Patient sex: M
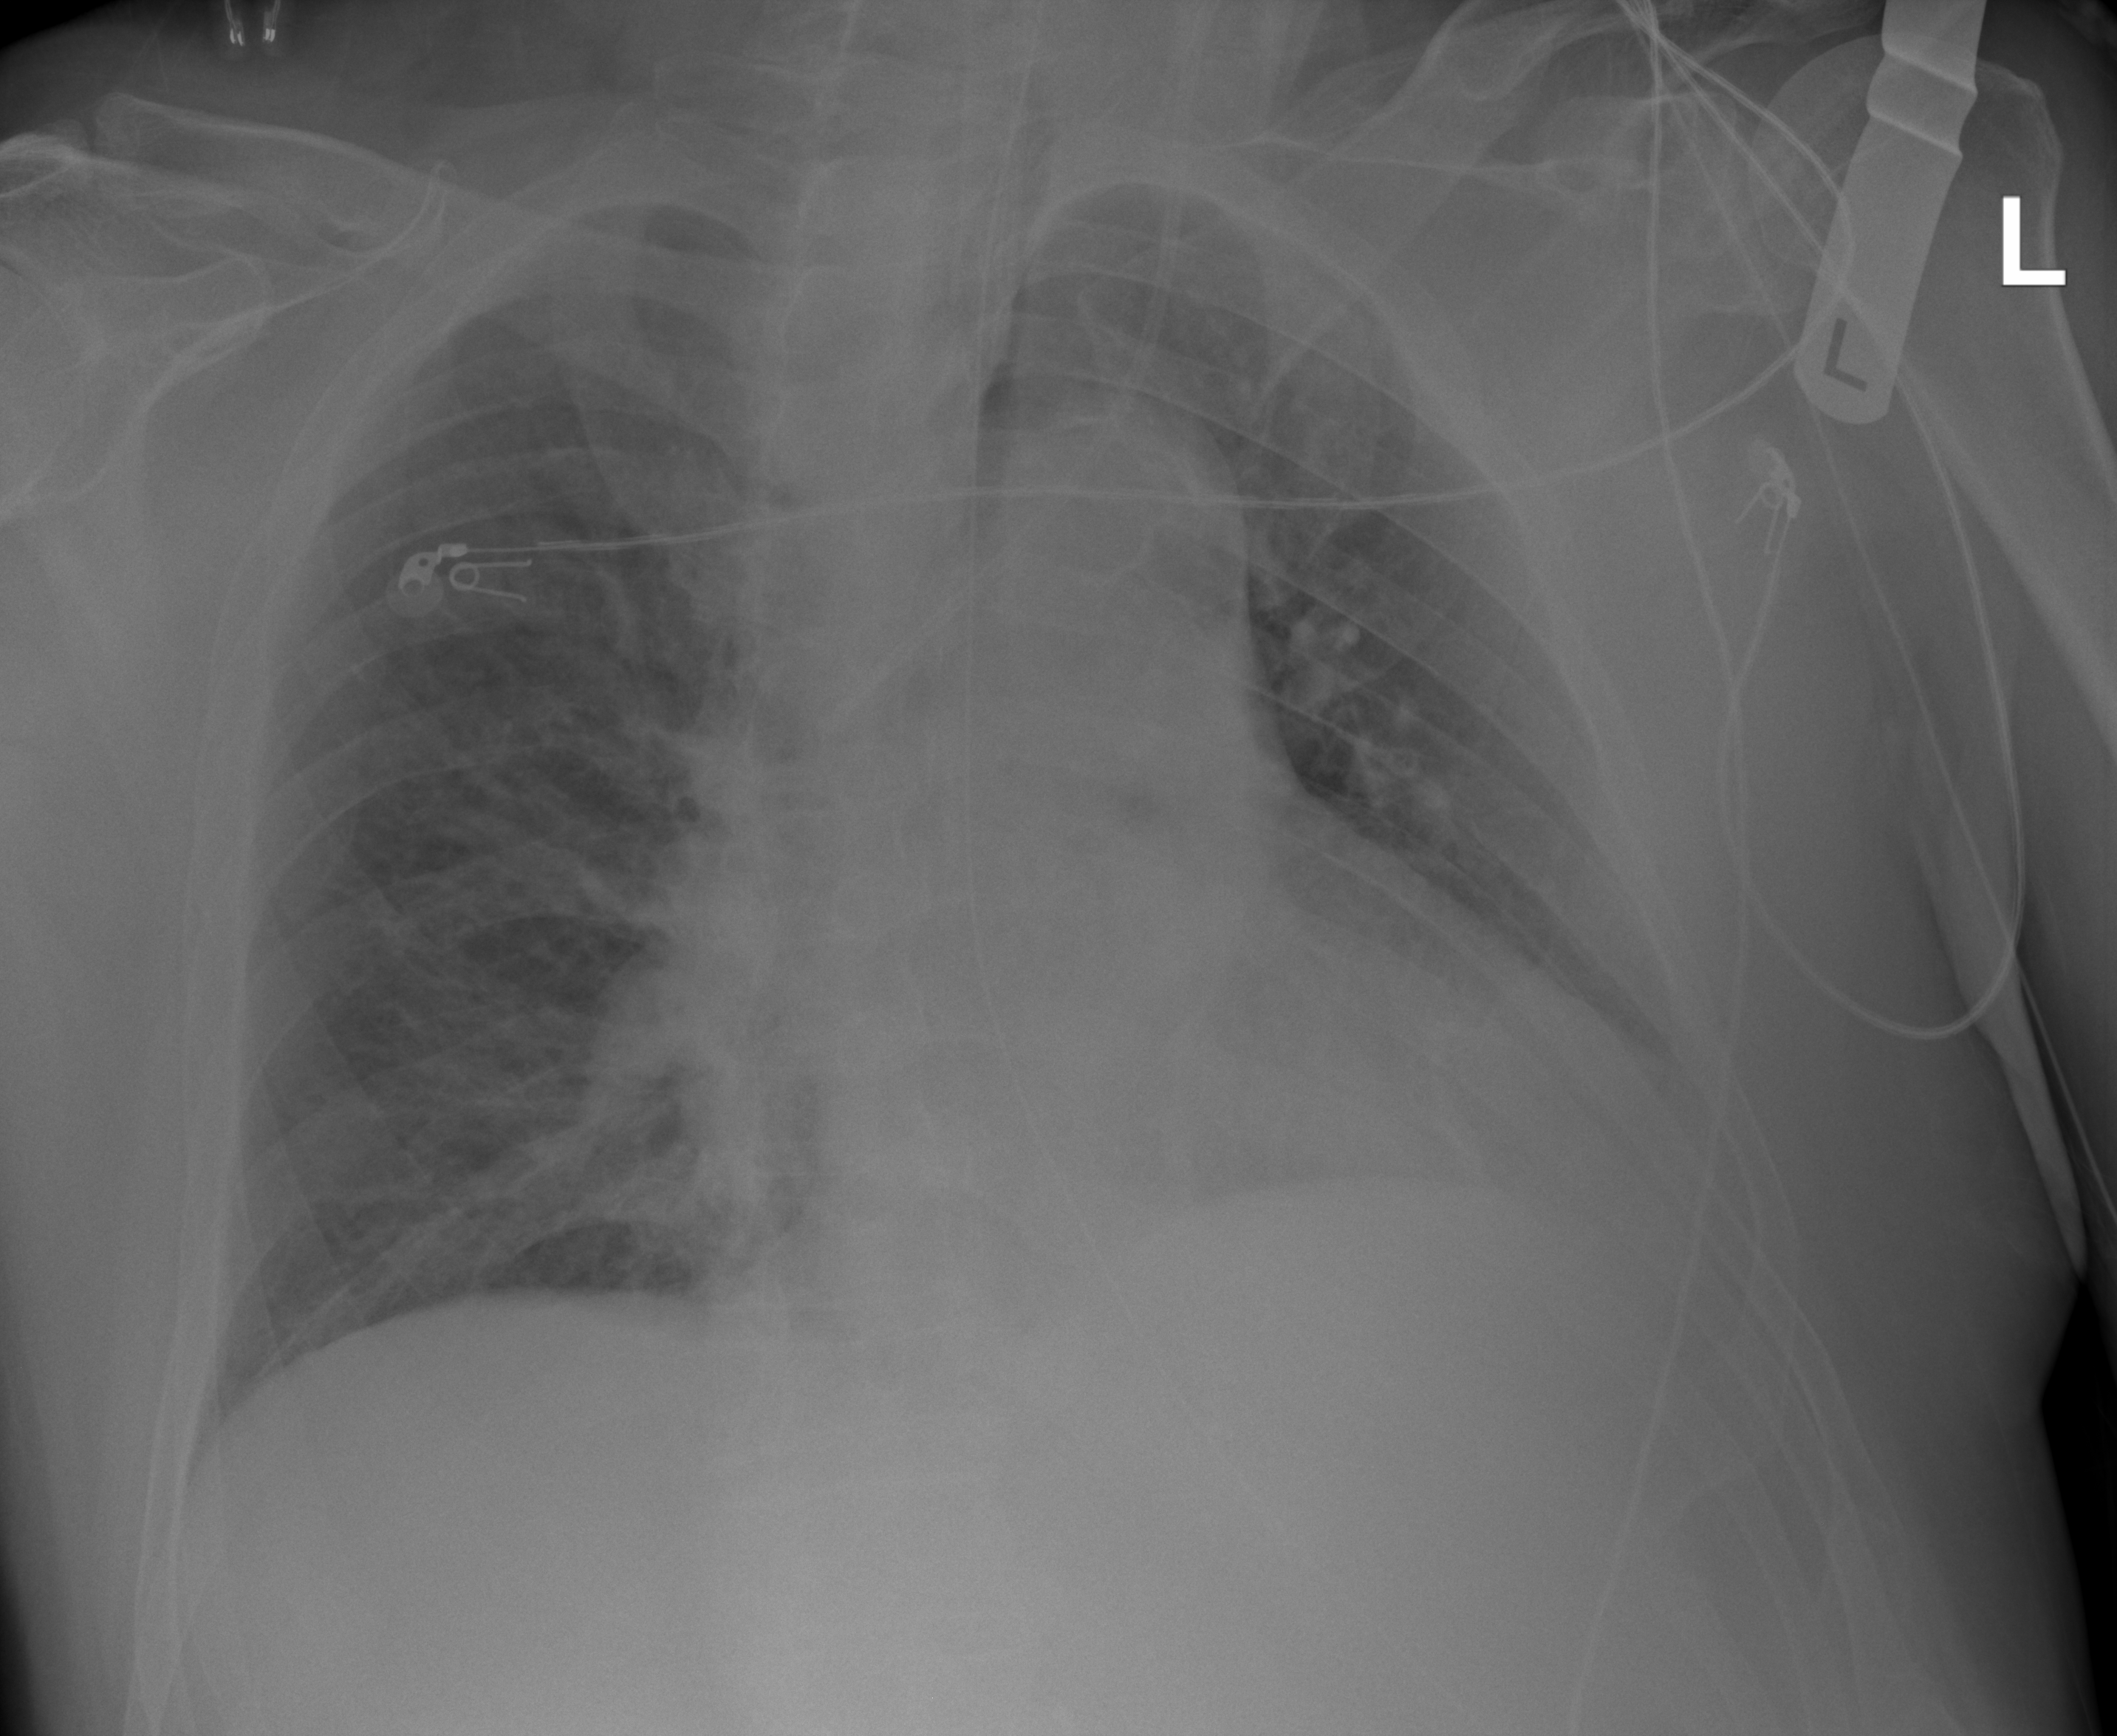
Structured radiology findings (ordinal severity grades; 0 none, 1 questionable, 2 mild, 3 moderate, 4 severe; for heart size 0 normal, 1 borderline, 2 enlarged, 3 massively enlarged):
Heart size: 2
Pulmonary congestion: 2
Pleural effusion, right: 0
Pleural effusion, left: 2
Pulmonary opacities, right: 0
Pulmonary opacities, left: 0
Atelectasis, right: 2
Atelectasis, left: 2